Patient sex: F
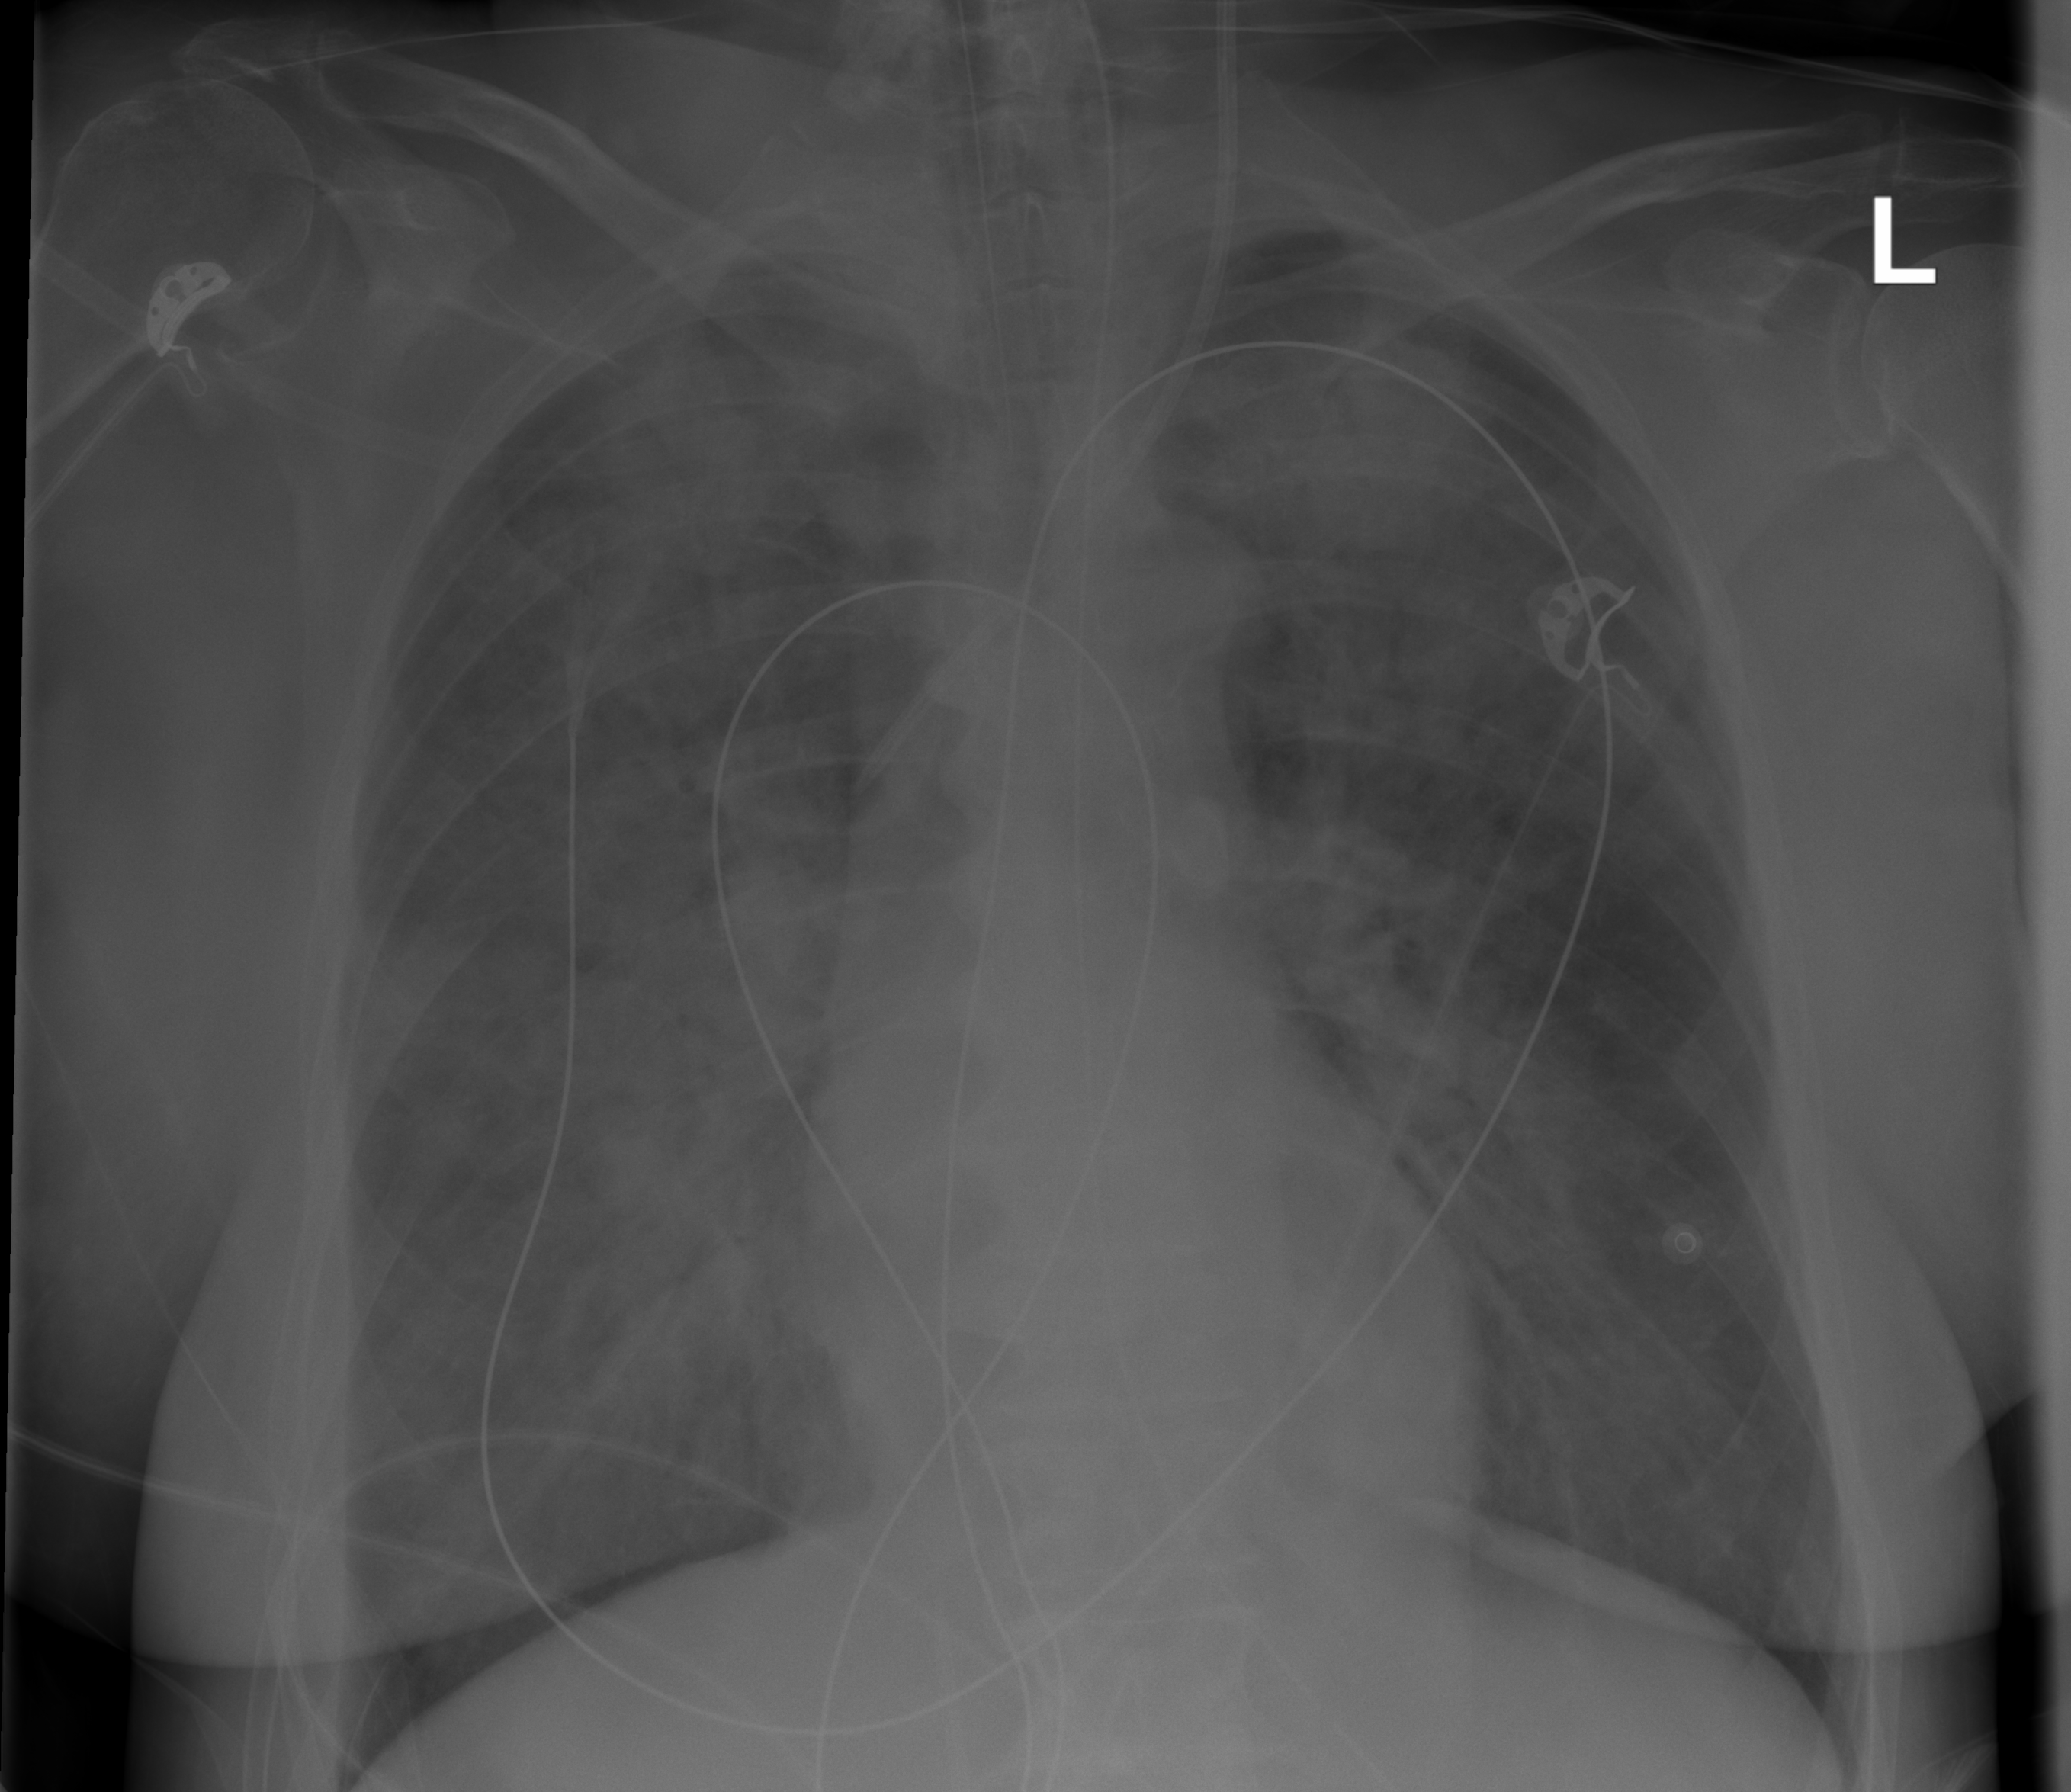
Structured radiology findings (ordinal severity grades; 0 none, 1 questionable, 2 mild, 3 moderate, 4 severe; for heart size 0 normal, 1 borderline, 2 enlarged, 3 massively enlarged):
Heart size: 0
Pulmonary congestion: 4
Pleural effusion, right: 0
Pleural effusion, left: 0
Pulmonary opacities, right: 3
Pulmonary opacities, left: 3
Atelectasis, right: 0
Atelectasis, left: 0